Question: I have this code in PHP. I want to convert the syntax to JavaScript. Could you help me?
'''
$id = "";
$auth_token = "";
if (preg_match("/&id\=([^&]+)/", $profile_url, $matches)):
$id = $matches[1];
preg_match("/&authToken\=([^&]+)/", $profile_url, $matches);
$auth_token = $matches[1];
endif;
'''
I've tried this code:
'''
var name, publicUrl, location, industry, company, position, inviteUrl, idToken, authToken;
$('input:checked').each(function () {
name = $(this).closest('tr').find('td.publicUrl a').text();
location = $(this).closest('tr').find('td.location').text();
industry = $(this).closest('tr').find('td.industry').text();
company = $(this).closest('tr').find('td.company').text();
position = $(this).closest('tr').find('td.position').text();
publicUrl = $(this).closest('tr').find(' td.publicUrl a').prop('href');
inviteUrl = $(this).closest('tr').find('td.inviteLink a').prop('href');
inviteUrl = text.match(/&id\=([^&]+)/);
idToken = match[1];
});
alert(idToken);
'''
It doesnt alert anything at all.
This is the error. I can't understand the error because I already declared it and it has value:

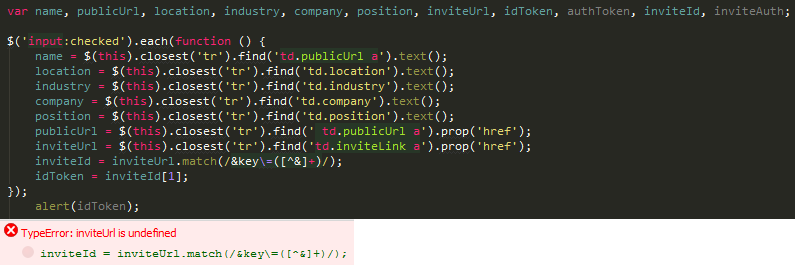
Answer: You may try this (to get the query string values of 'key' and 'authToken')
'''
var str = "http://www.linkedin.com/people/invite?from=profile&key=211773644&authToken=88_h&authType=name%22";
var key = str.match(/key=([^&]+)/);
console.log(key[1]); // 211773644
var auth = str.match(/authToken=([^&]+)/);
console.log(auth[1]); // 88_h
'''
<URL>